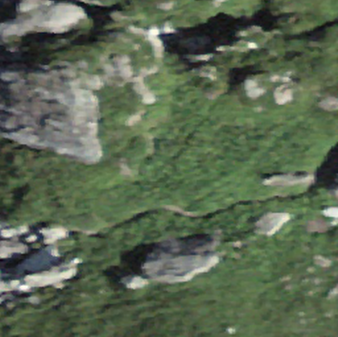
Label: bouldering_area